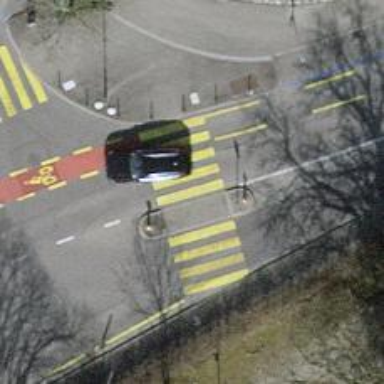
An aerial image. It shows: Uncontrolled road crossing with pedestrian island.